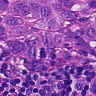
Metastatic tissue present: yes